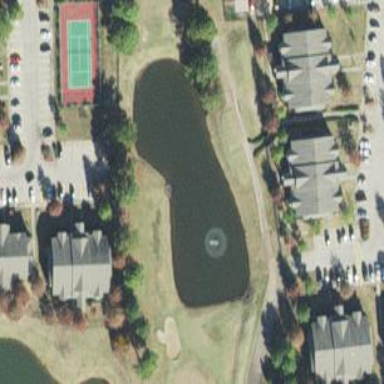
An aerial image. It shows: Water hazard on golf course.